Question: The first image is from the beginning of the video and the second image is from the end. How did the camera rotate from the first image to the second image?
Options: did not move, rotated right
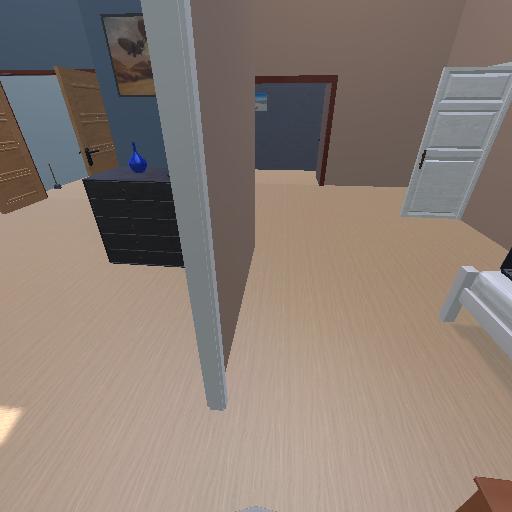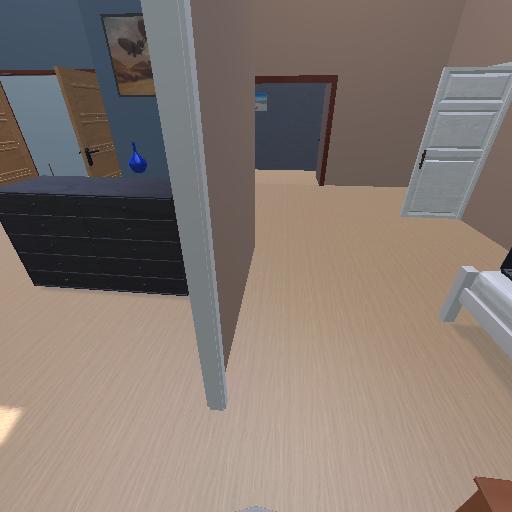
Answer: did not move